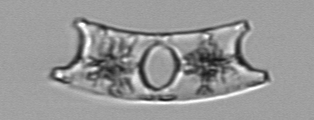
Label: Eucampia